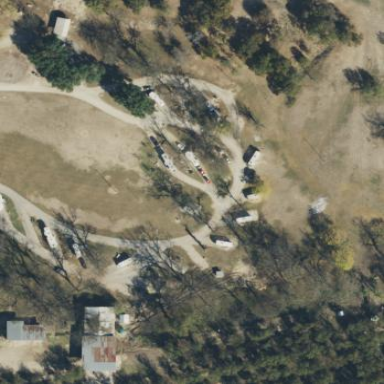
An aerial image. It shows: Caravan site with sanitary dump station available.